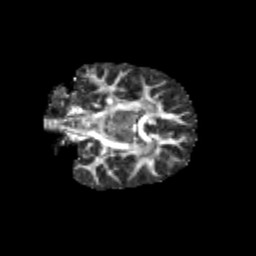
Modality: FA
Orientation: coronal
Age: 9
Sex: male
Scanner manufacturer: siemens
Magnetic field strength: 3 T
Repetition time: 3.8 s
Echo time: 0.07 s